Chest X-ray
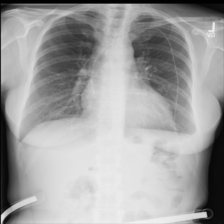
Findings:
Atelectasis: negative
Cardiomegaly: negative
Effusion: positive
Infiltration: negative
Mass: negative
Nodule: negative
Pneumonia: negative
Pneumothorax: negative
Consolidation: negative
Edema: negative
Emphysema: negative
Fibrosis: negative
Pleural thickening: negative
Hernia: negative